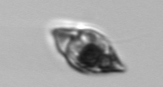
Label: Amphidinium